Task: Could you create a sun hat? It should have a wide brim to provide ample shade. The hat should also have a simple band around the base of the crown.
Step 96:
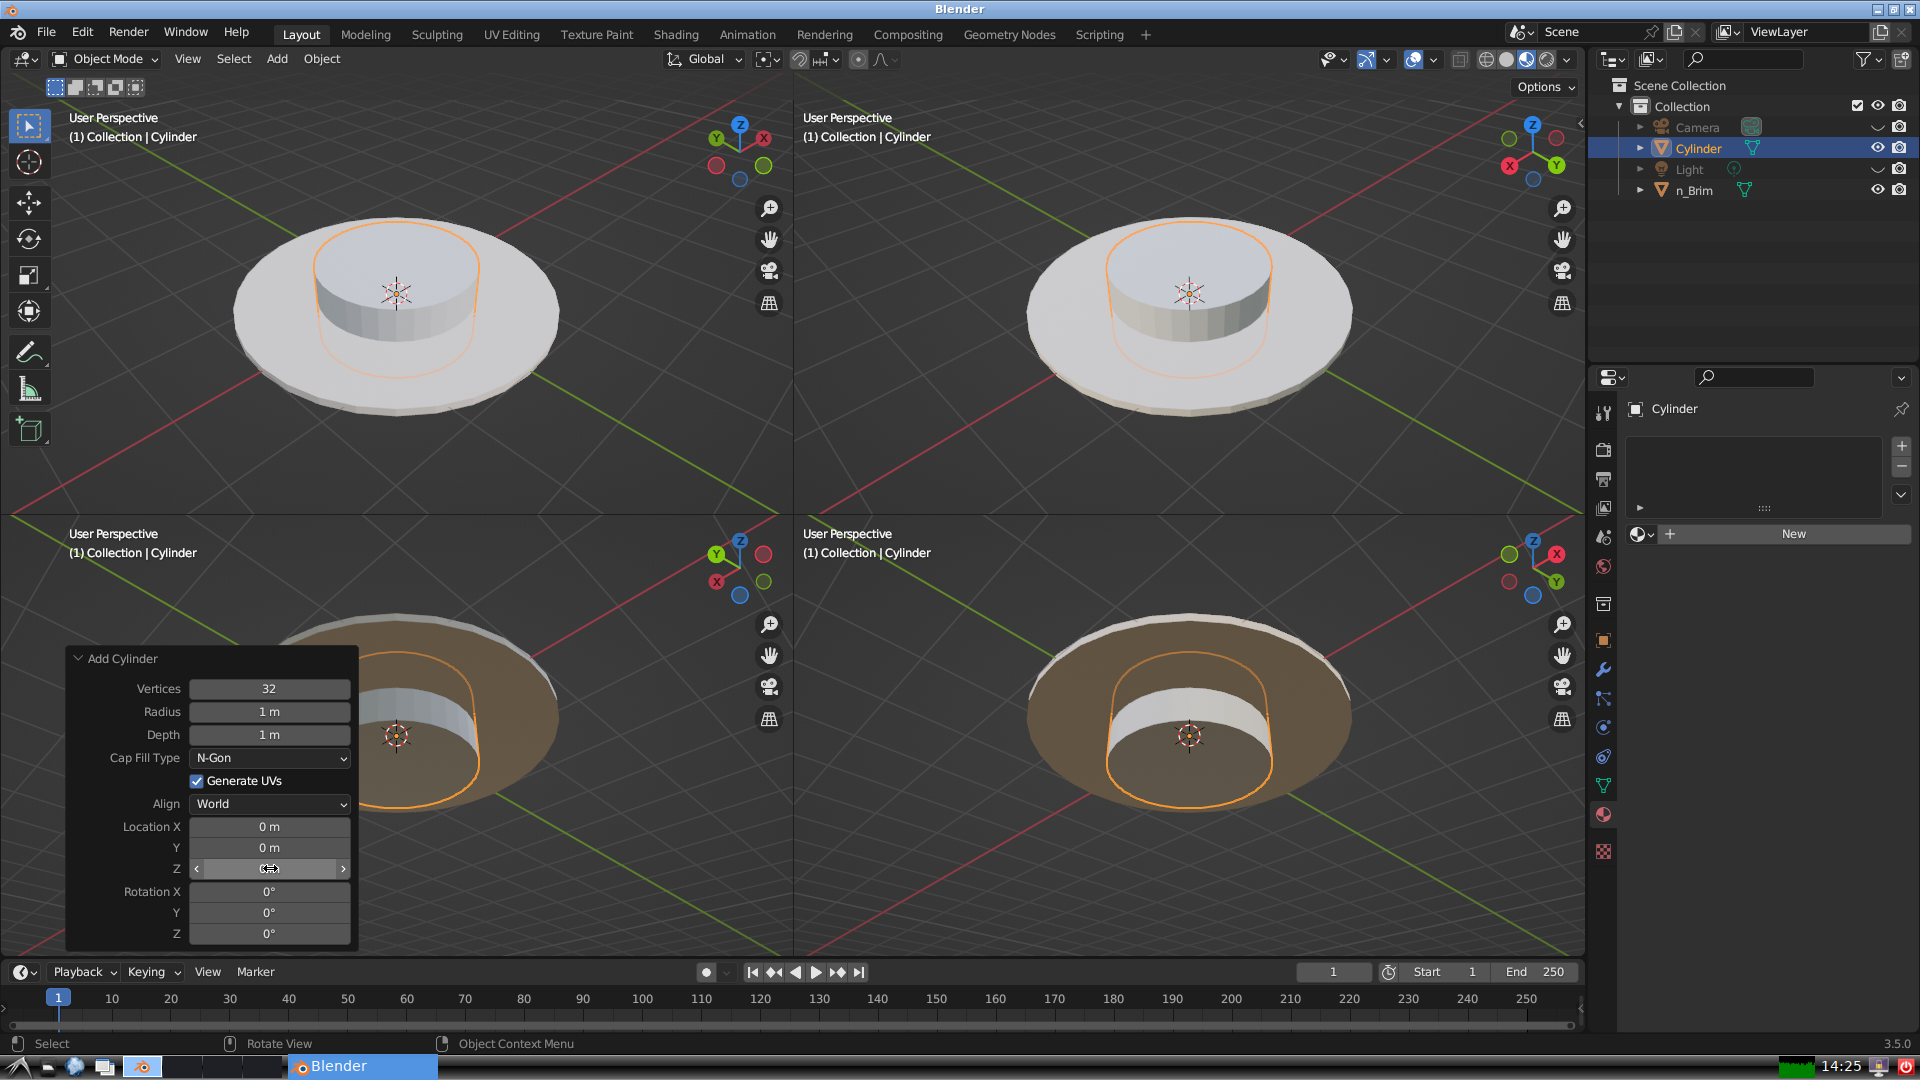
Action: click: no